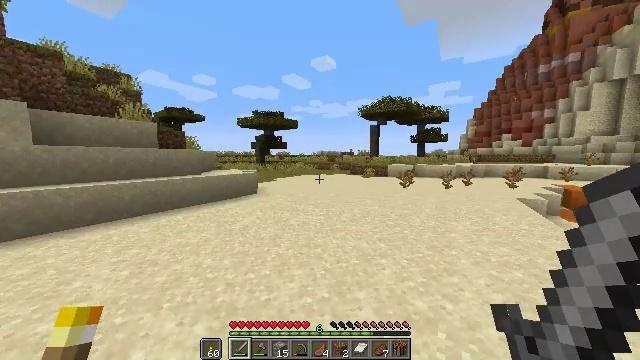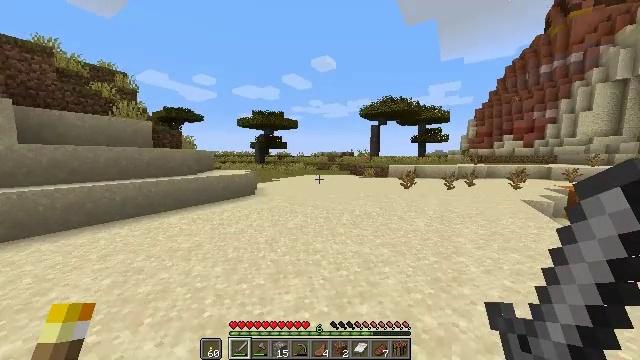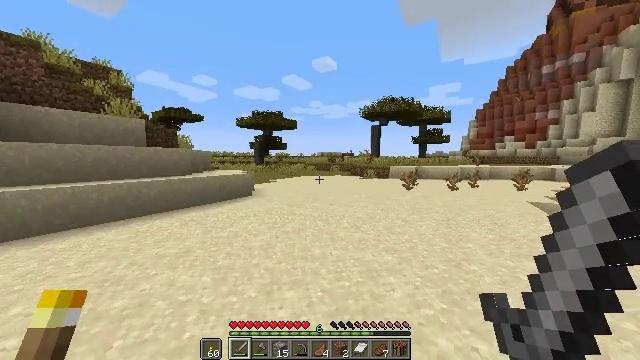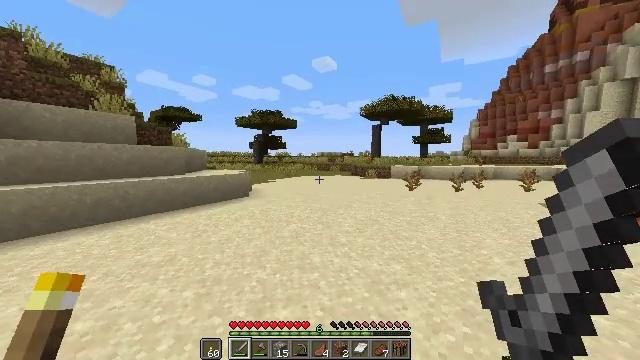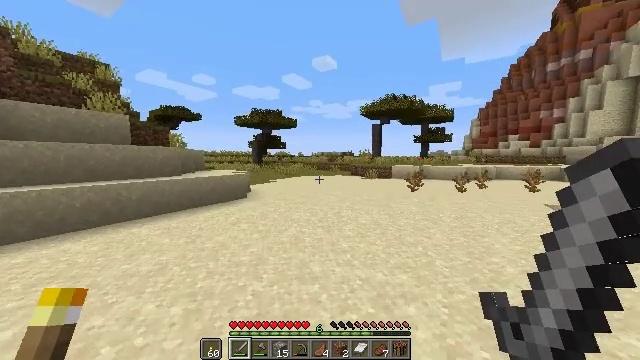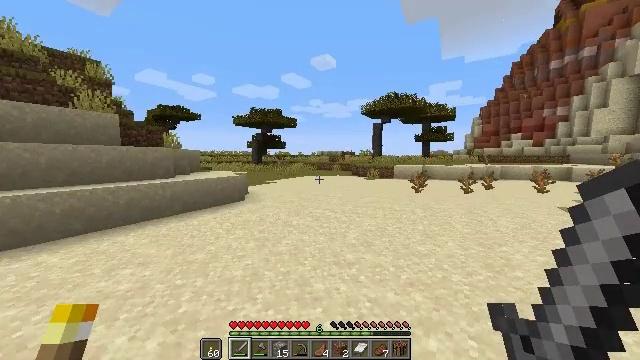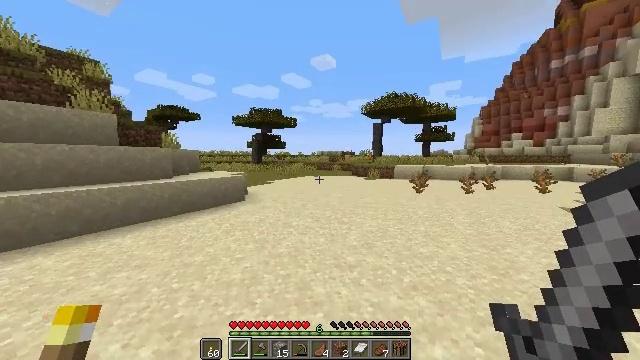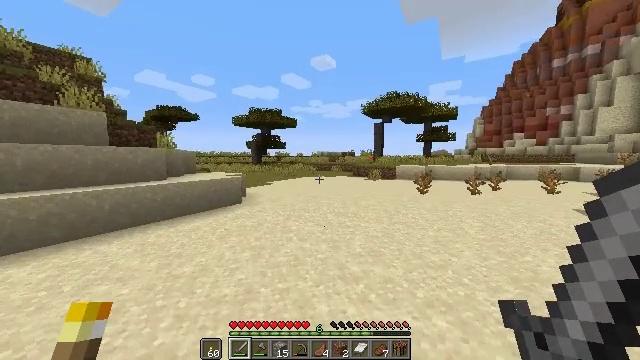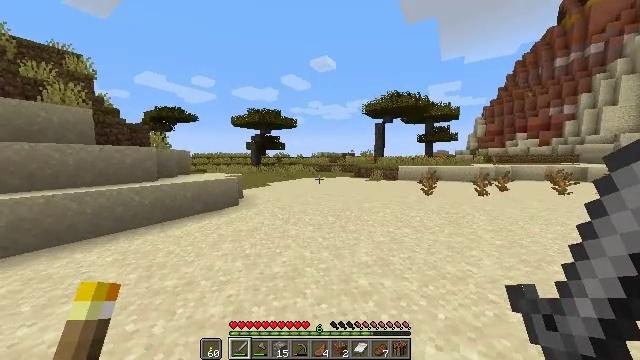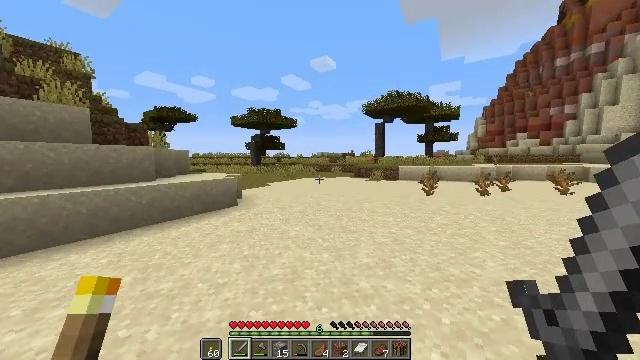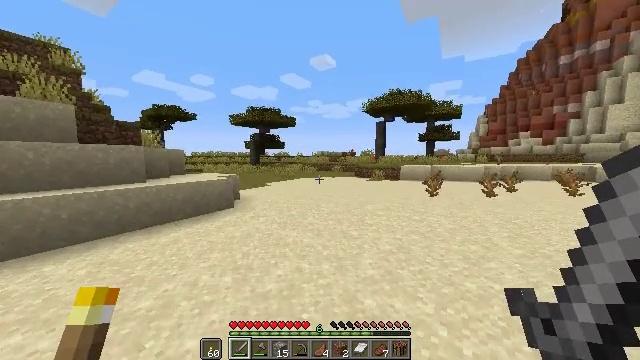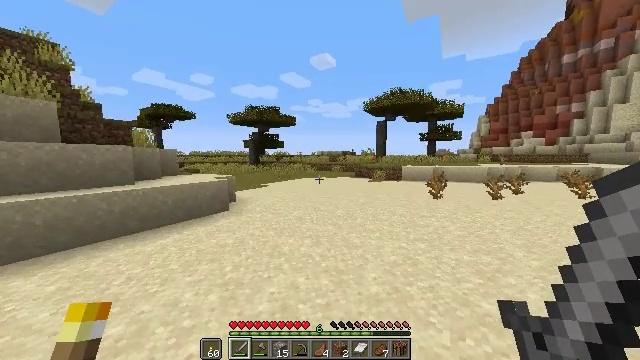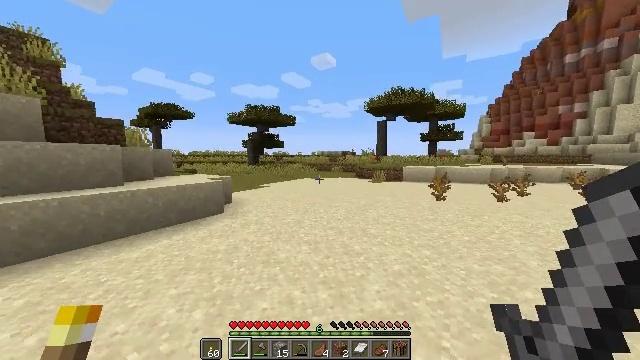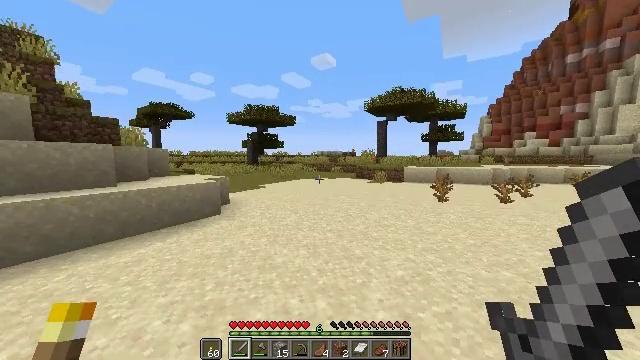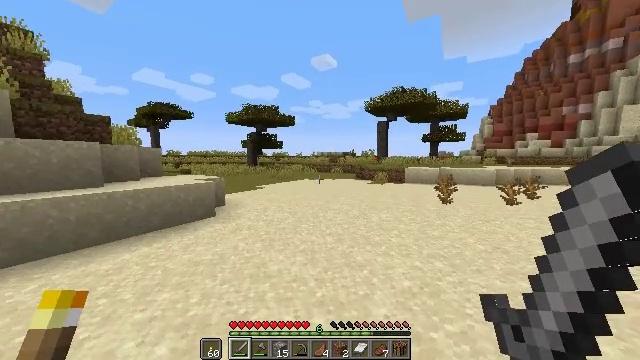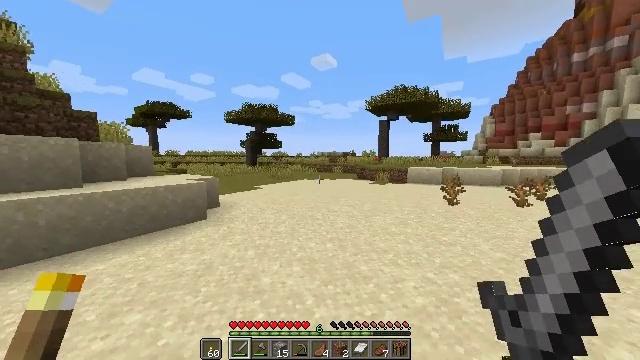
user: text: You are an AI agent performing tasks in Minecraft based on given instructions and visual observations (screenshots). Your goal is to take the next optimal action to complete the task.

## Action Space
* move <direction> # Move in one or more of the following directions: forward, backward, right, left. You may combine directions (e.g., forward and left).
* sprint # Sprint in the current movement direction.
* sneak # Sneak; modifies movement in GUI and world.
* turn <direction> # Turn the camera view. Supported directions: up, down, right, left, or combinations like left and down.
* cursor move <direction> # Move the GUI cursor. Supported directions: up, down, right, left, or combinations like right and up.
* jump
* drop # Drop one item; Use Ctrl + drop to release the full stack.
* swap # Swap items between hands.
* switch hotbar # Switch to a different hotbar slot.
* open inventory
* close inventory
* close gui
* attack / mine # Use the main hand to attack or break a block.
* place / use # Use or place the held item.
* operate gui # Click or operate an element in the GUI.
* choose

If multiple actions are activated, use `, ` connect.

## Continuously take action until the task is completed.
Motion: motion action
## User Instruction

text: Break the sugar cane.
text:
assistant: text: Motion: move forward, sprint
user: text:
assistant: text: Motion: move forward, sprint
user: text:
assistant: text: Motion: move forward, sprint
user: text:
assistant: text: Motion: move forward, sprint
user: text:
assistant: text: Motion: move forward, sprint
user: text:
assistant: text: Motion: move forward, sprint
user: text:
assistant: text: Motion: move forward, sprint
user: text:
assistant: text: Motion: move forward, sprint
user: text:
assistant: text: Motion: move forward, sprint
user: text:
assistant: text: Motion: move forward, sprint
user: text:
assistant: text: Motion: move forward, sprint
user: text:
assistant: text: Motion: move forward, sprint
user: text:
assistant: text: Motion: move forward, sprint
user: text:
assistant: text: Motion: move forward, sprint
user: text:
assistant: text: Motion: move forward, sprint
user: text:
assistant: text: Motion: move forward, sprint
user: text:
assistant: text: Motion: move forward, sprint
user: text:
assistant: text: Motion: move forward, sprint
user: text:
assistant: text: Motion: move forward, sprint
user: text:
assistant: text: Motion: move forward, sprint
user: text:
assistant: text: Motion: move forward, sprint
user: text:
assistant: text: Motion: move forward, sprint
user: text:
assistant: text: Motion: move forward, sprint
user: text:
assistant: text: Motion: move forward, sprint
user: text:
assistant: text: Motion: move forward, sprint
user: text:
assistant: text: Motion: move forward, sprint
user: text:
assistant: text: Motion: move forward, sprint
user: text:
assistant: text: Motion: move forward, sprint
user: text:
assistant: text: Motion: move forward, sprint
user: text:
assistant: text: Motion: move forward, sprint